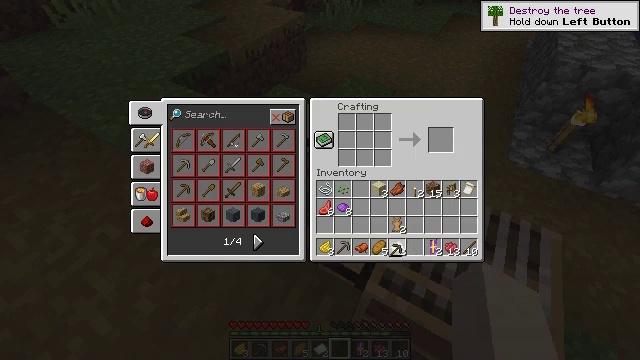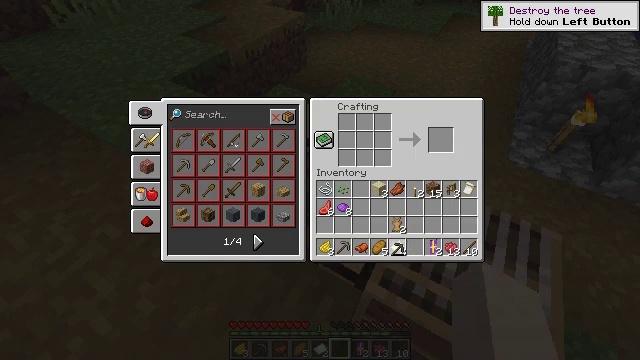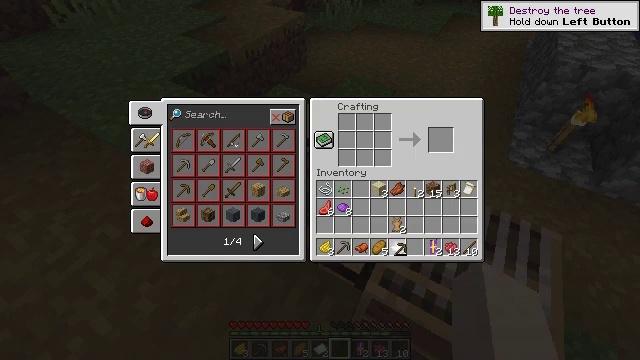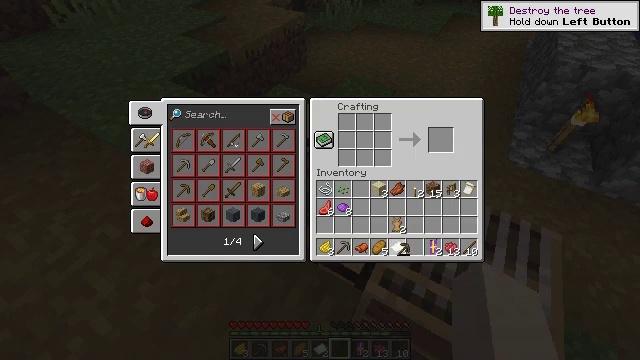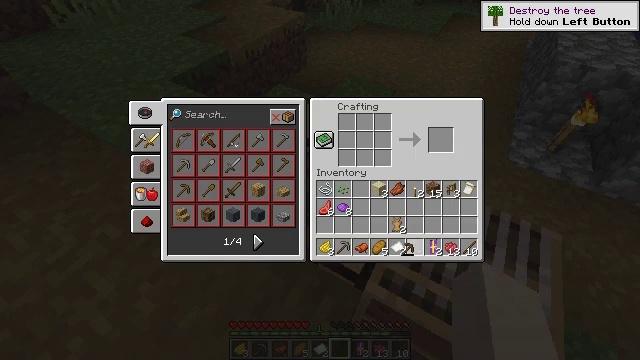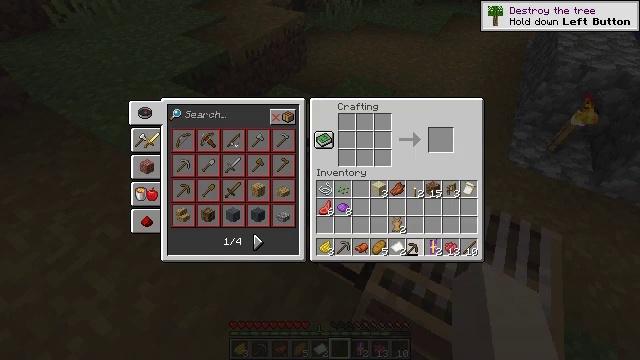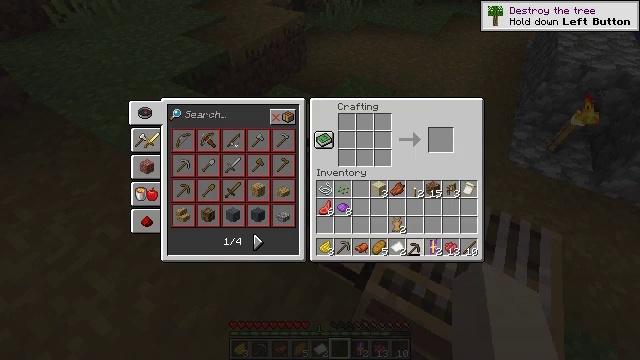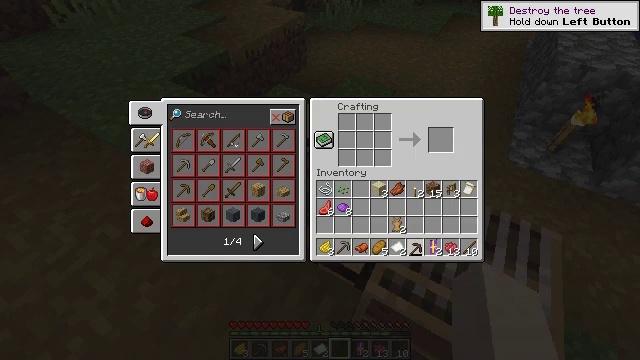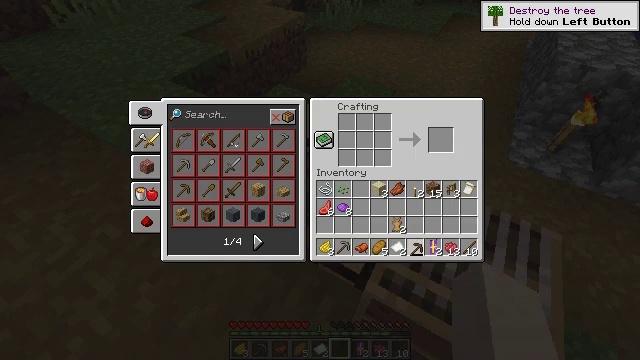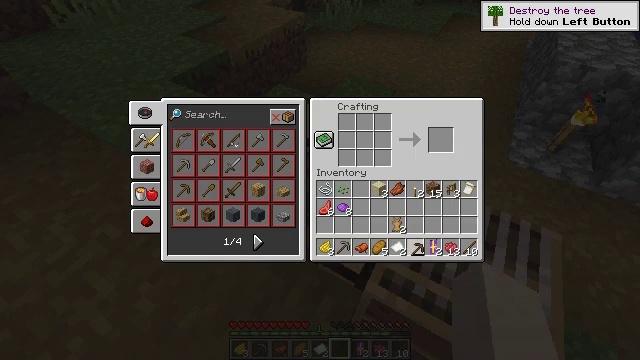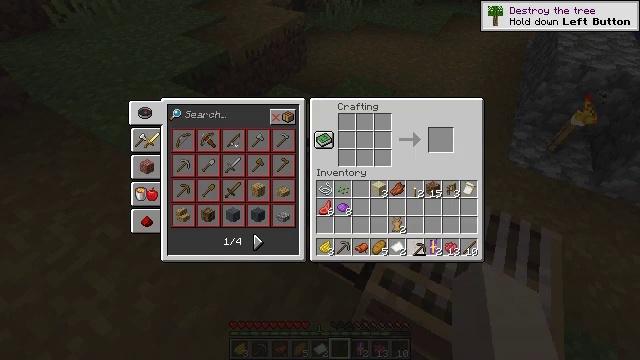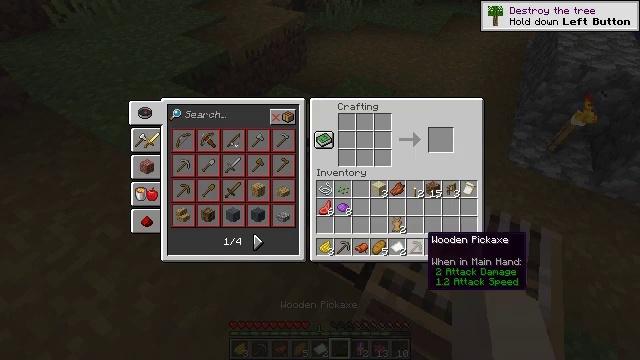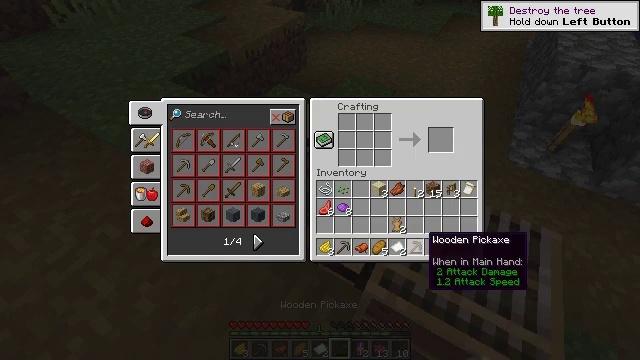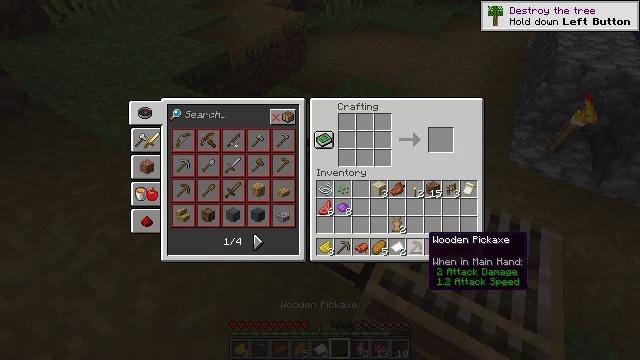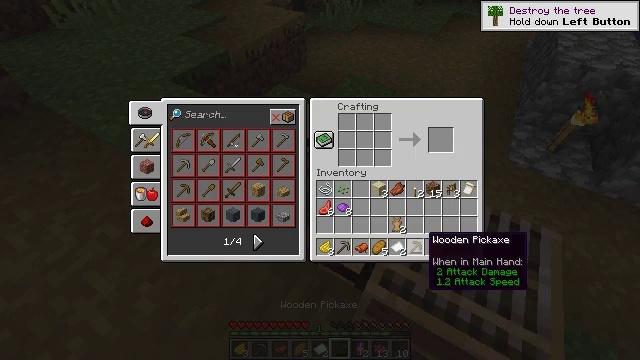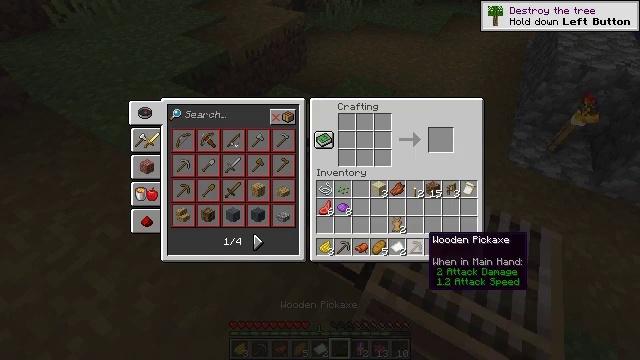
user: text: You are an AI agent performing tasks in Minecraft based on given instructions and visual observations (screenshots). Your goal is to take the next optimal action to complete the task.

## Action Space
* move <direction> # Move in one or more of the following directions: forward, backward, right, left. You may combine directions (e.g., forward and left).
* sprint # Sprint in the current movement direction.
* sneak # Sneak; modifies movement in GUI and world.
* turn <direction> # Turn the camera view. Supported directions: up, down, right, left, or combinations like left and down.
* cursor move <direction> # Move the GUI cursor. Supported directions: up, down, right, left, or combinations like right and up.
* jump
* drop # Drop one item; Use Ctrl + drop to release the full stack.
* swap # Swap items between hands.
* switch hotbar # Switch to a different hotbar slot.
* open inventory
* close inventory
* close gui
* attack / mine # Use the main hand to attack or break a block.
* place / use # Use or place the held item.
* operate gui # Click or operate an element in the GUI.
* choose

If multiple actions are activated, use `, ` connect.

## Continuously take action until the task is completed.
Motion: motion action
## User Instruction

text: Gather the yellow bed by attacking it.
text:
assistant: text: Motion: no_op
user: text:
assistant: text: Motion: no_op
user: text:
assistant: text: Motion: no_op
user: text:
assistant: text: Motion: no_op
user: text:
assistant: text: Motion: no_op
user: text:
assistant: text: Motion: no_op
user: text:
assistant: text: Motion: no_op
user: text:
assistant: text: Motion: operate gui
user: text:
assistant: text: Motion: operate gui
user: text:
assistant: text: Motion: operate gui
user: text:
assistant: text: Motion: no_op
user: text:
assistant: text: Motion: no_op
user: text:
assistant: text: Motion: no_op
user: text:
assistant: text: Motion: no_op
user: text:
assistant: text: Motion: no_op
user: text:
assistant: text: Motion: no_op
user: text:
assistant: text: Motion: no_op
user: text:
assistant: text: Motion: no_op
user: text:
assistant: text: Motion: close gui
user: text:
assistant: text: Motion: no_op
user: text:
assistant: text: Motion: no_op
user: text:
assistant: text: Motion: no_op
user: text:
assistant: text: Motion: no_op
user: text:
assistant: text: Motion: no_op
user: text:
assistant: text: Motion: no_op
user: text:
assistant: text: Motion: no_op
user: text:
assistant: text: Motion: no_op
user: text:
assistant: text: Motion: no_op
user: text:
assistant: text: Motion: no_op
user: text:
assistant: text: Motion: open inventory